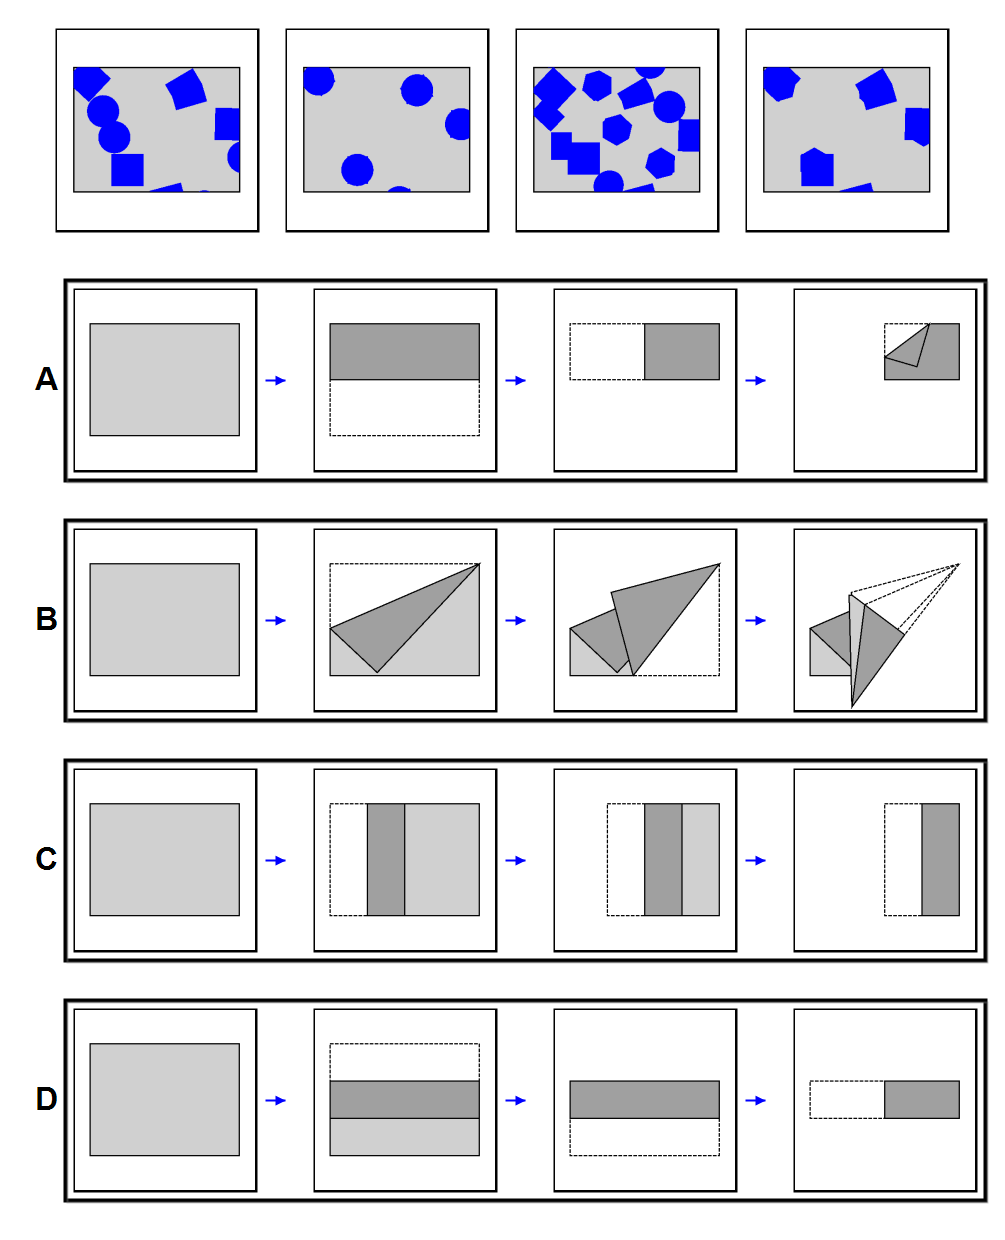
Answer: B